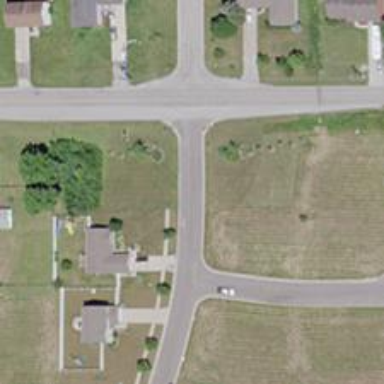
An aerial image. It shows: Residential road.